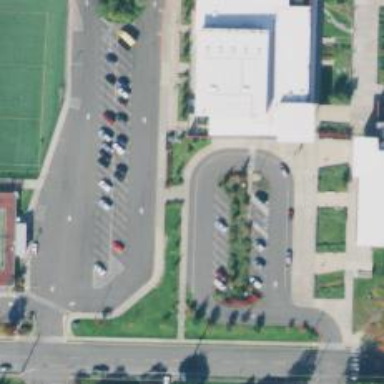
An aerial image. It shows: Parking space.